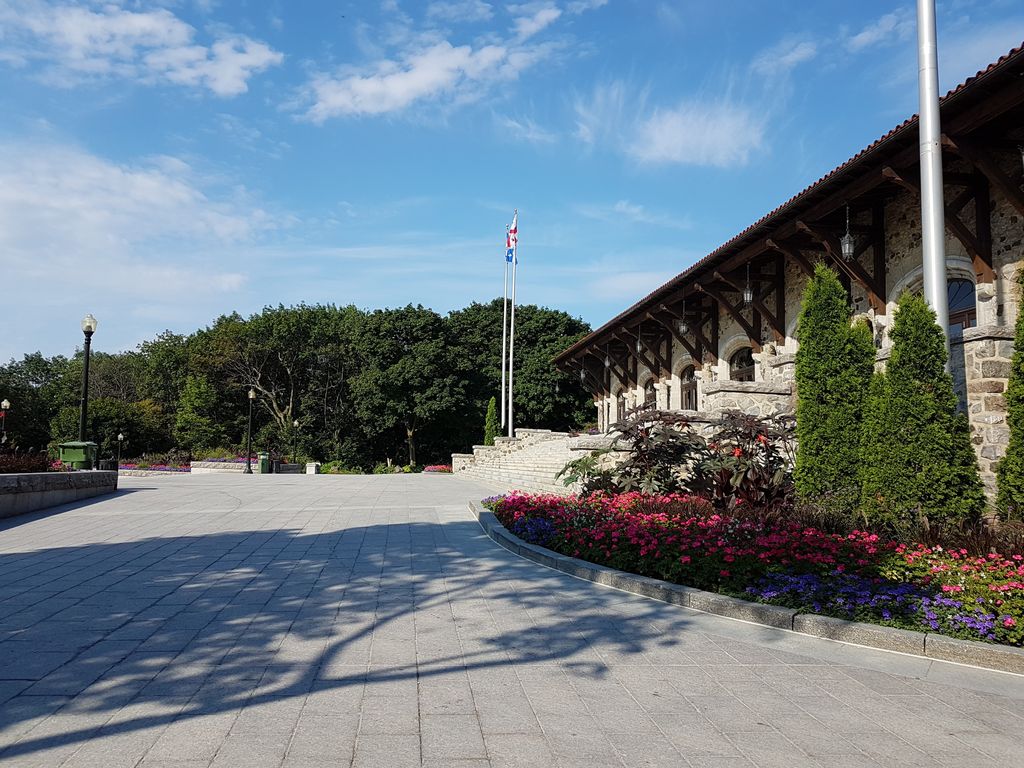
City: montreal